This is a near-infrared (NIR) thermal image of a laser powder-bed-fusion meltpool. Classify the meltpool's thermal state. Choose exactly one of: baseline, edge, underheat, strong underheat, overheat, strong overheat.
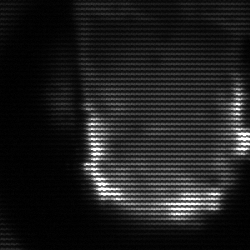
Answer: baseline